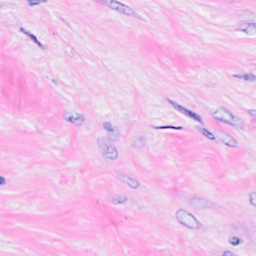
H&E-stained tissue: Breast